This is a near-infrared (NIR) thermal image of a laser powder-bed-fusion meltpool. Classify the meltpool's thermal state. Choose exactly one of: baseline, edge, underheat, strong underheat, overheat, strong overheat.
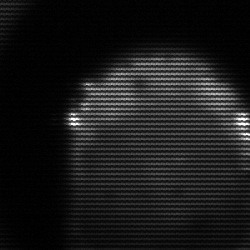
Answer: edge